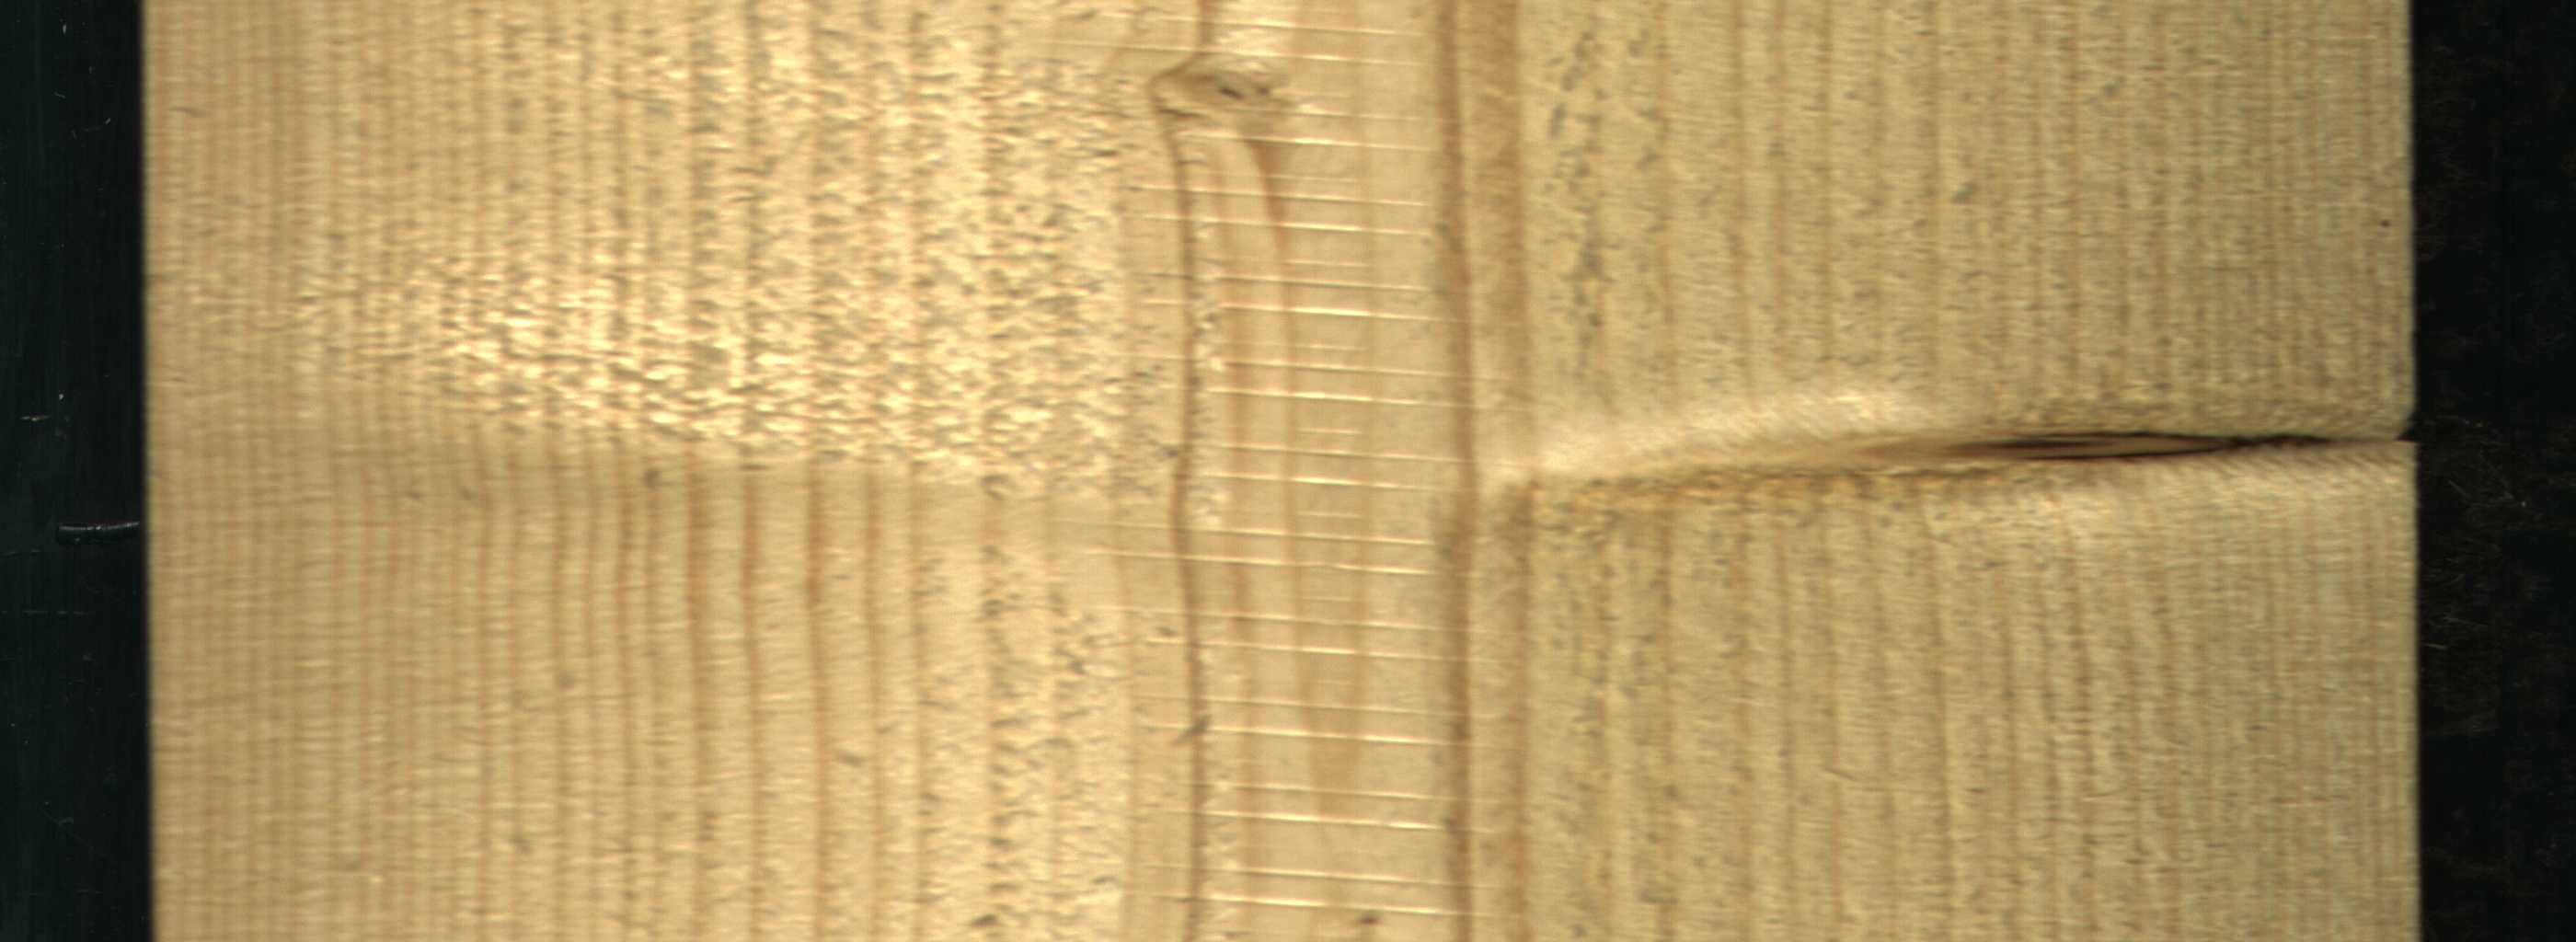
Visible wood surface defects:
Dead_Knot
Live_Knot